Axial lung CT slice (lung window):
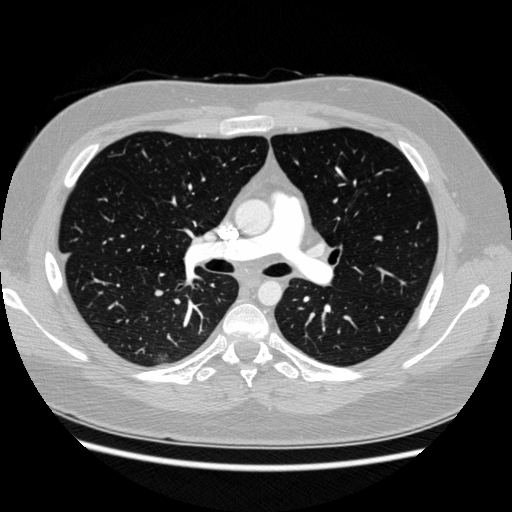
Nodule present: no